Question: So I am trying to add a row of information to my listview but when I do it displays it weirdly. Like so:

I am using an for each loop like so:
'''
foreach (Client c in clients)
{
ListViewItem i = new ListViewItem();
i.Content = new String[] { c.info.cid.ToString(), c.info.pc.ToString(),c.info.ip.ToString(), c.info.status.ToString() };
list.Items.Add(i);
}
'''
My Client class is using a struct to store the info
'''
public struct Info
{
public int cid;
public string pc;
public string ip;
public string status;
}
'''
I am also adding values to it:
'''
info = new Info();
info.ip = "192.168.1.100";
info.pc = "Duncan";
info.status = "idle";
info.cid = 1;
'''
Why is it displaying it weirdly? Could anyone help?
My ListView XAML:
'''
<ListView Height="247" HorizontalAlignment="Left" Margin="4,6,0,0" Name="list" VerticalAlignment="Top" Width="319" Background="#FF454545" ItemsSource="{Binding}" SelectionMode="Multiple" Grid.Column="0">
<ListView.View>
<GridView AllowsColumnReorder="False">
<GridViewColumn Header="ID" Width="30" />
<GridViewColumn Header="Computer" Width="100" />
<GridViewColumn Header="IP" Width="100" />
<GridViewColumn Header="Status" Width="100" />
</GridView>
</ListView.View>
</ListView>
'''
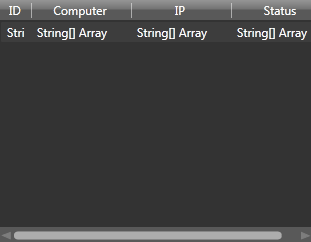
Answer: There are some wrong things in this code. If you want to push data in a ListView using bindings, you have to have a valid ViewModel with properties to bind on. You have to define the bindings on you GridViewColumns.
Moreover, WPF doesnt know how to bind on fields, so you will need .NET properties for each data you want to display. Here is a very raw example for your case, it's not a realistic scenario but should help you get started :
'''
<Window x:Class="WpfApplication1.MainWindow"
xmlns="http://schemas.microsoft.com/winfx/2006/xaml/presentation"
xmlns:x="http://schemas.microsoft.com/winfx/2006/xaml"
Title="MainWindow" Height="350" Width="525">
<ListView Height="247" HorizontalAlignment="Left" Margin="4,6,0,0" Name="list" VerticalAlignment="Top" Width="319" Background="#FF454545" ItemsSource="{Binding Clients}" SelectionMode="Multiple" Grid.Column="0">
<ListView.View>
<GridView AllowsColumnReorder="False">
<GridViewColumn Header="ID" Width="30" DisplayMemberBinding="{Binding Id}" />
<GridViewColumn Header="Computer" Width="100" DisplayMemberBinding="{Binding Computer}" />
<GridViewColumn Header="IP" Width="100" DisplayMemberBinding="{Binding Ip}" />
<GridViewColumn Header="Status" Width="100" DisplayMemberBinding="{Binding Status}" />
</GridView>
</ListView.View>
</ListView>
</Window>
'''
'''
/// <summary>
/// Logique d'interaction pour MainWindow.xaml
/// </summary>
public partial class MainWindow : Window
{
public MainWindow()
{
InitializeComponent();
DataContext = this;
}
public IEnumerable<DummyClient> Clients
{
get
{
for (int i = 0; i < 10; i++)
{
var info = new Info();
info.ip = "192.168.1.100";
info.pc = "Duncan";
info.status = "idle";
info.cid = 1;
yield return new DummyClient(info);
}
}
}
}
public class DummyClient
{
public DummyClient(Info info)
{
Info = info;
}
public string Ip { get { return Info.ip; } }
public string Computer { get { return Info.pc; } }
public string Status { get { return Info.status; } }
public int Id { get { return Info.cid; } }
public Info Info
{
get;
private set;
}
}
public struct Info
{
public int cid;
public string pc;
public string ip;
public string status;
}
'''
Once again it's not really the way it should be done but this is a start. For exampe, DummyClient should implement INotifyPropertyChanged if you want two ways bindings to works.